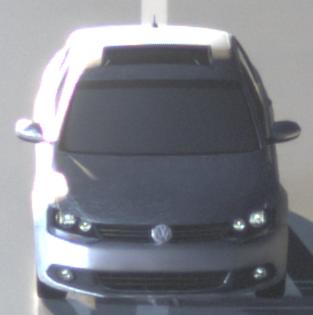
Make: VW
Model: Jetta 1.2 TSI
Detailed model: Jetta (IV)
Model produced from: 2011/01
Model produced until: 2014/08
Doors: 4
Color: white
Road condition: wet road
Daytime: night
Contrast: high contrast